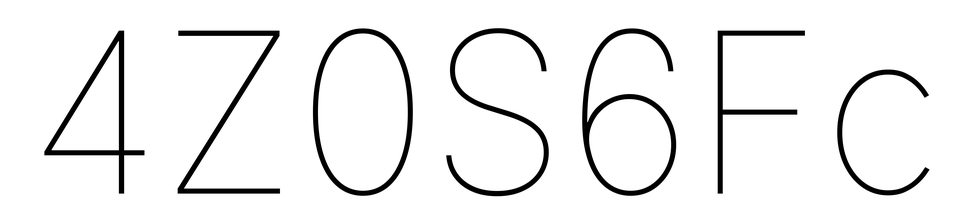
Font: Inter_Thin